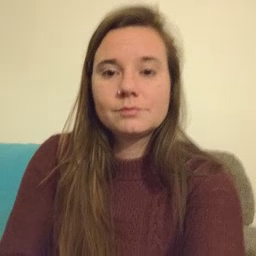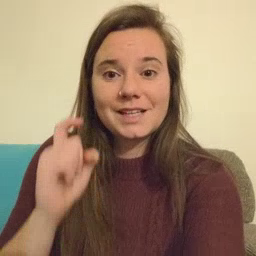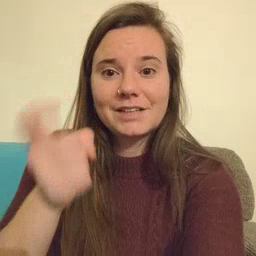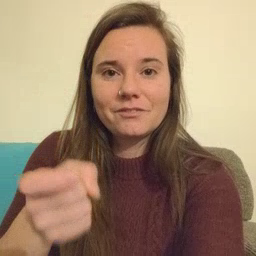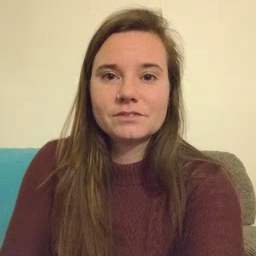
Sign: gift